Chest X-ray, PA view. Patient: 49 years old, sex M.
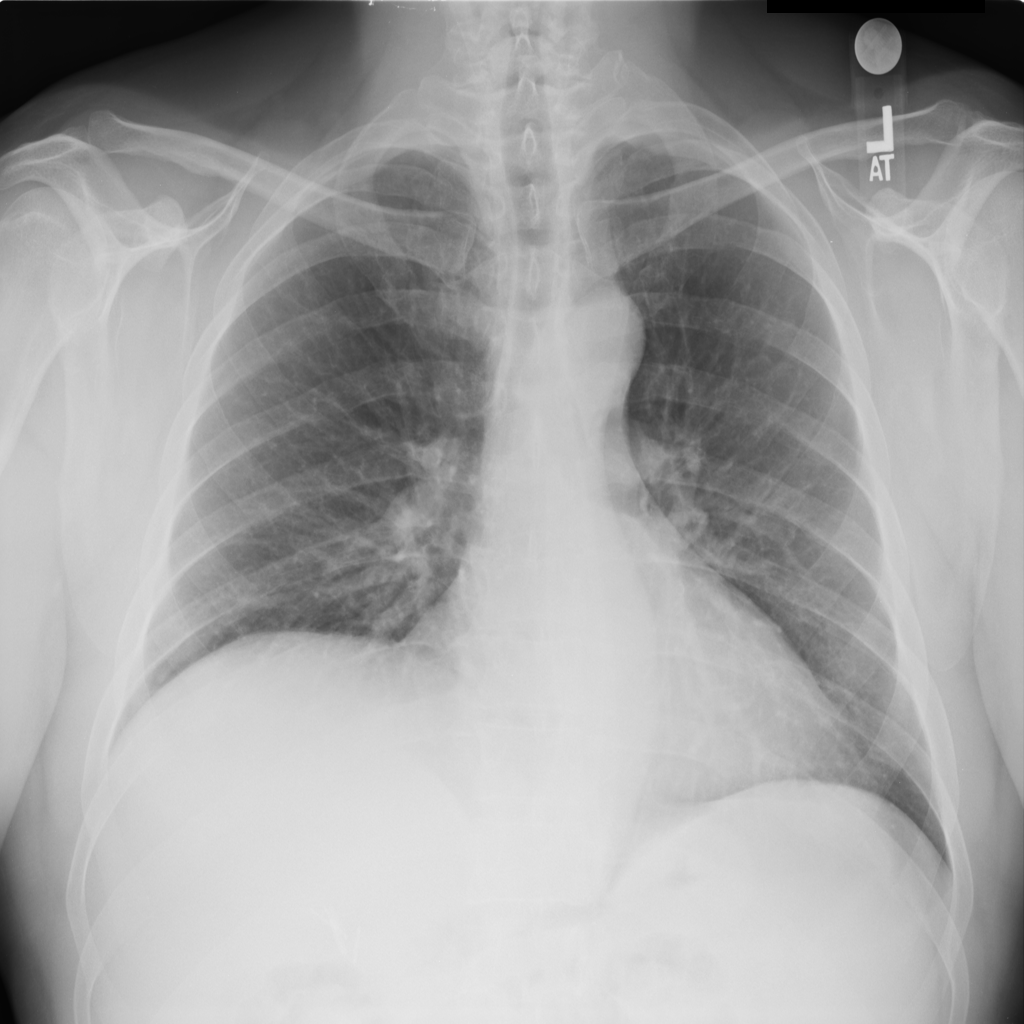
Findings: No Finding